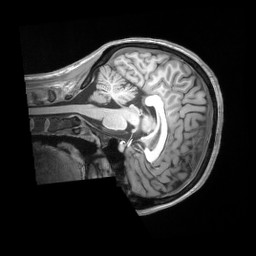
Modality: T1w
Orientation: sagittal
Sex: female
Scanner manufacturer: siemens
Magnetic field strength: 3 T
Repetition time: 2.53 s
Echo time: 0.00164 s